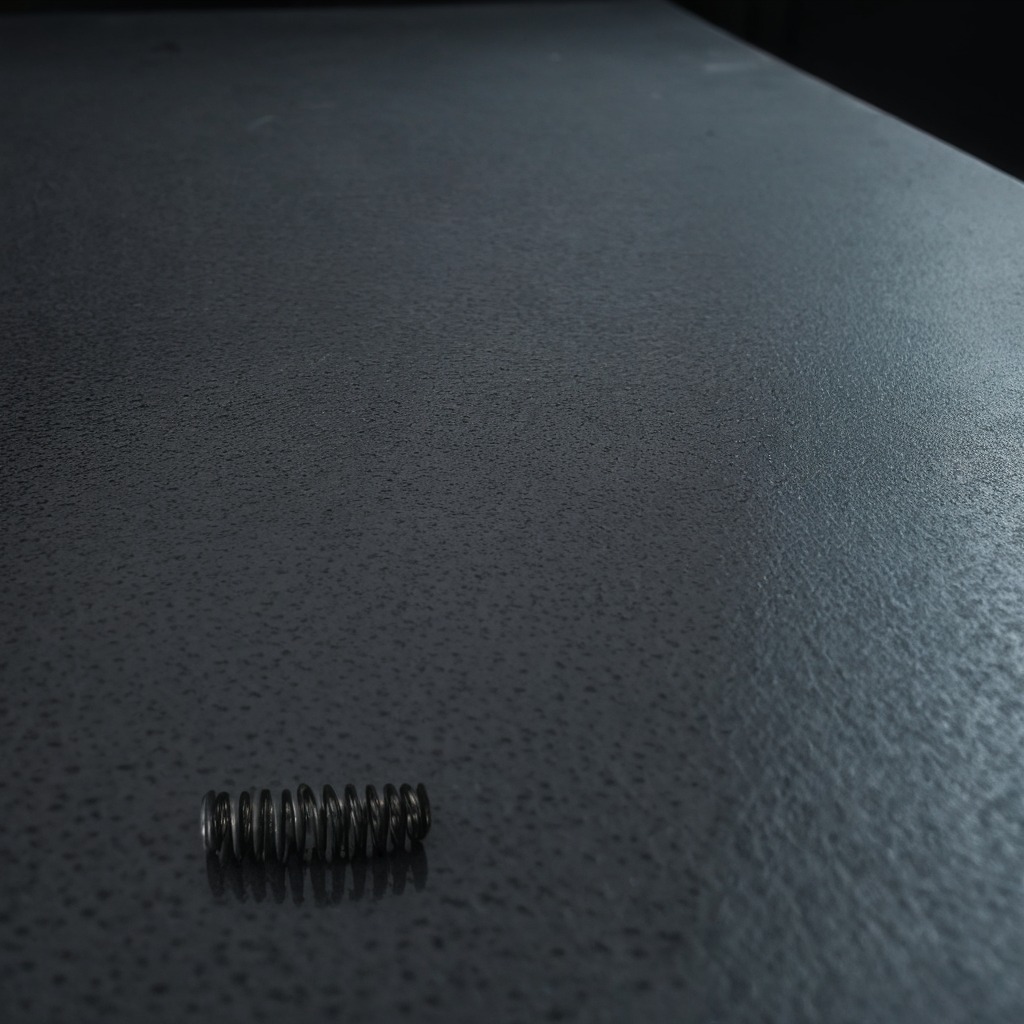
A coiled metal spring is lying on a clean granite table inside a workshop at night dim ambient light soft shadows worn but